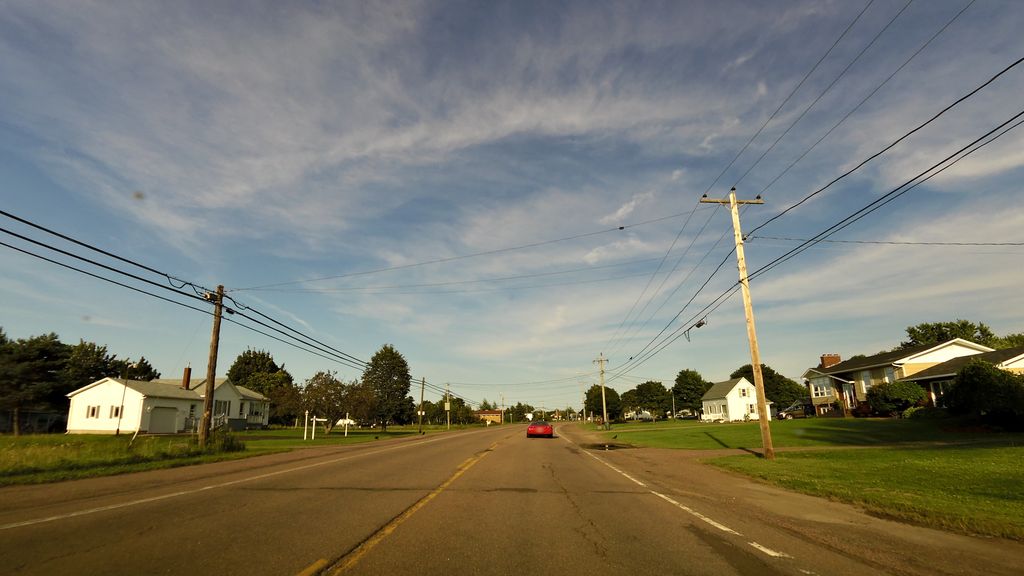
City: charlottetown